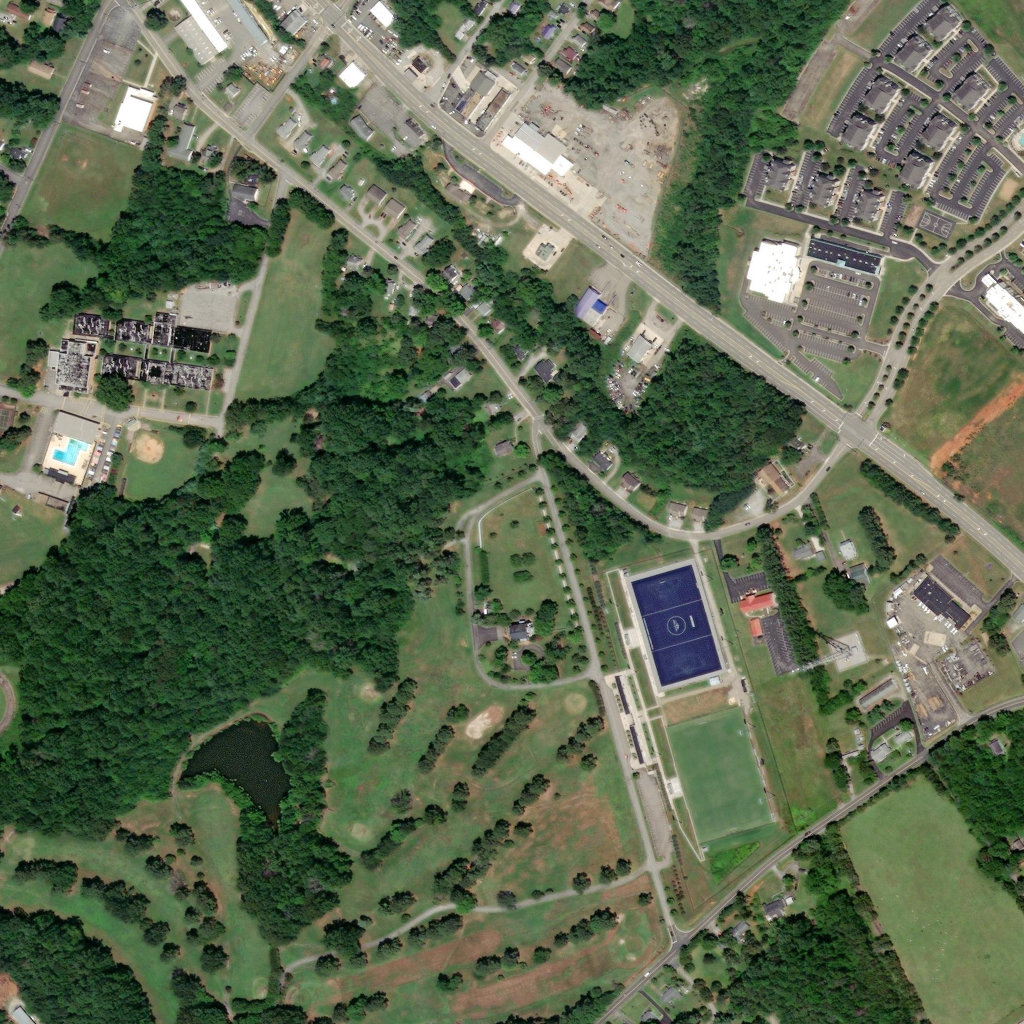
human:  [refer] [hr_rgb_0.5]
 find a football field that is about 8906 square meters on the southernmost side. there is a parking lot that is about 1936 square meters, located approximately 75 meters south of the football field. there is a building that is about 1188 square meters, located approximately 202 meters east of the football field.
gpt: <box>[[60, 54, 71, 67, 0]]</box>

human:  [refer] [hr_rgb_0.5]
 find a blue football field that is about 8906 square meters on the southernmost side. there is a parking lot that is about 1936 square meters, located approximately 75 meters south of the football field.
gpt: <box>[[60, 54, 71, 67, 0]]</box>

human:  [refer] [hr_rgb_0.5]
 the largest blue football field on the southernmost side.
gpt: <box>[[60, 54, 71, 67, 0]]</box>